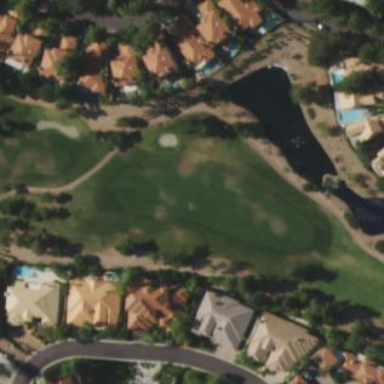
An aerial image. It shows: Area with grass used as rough in golf course.